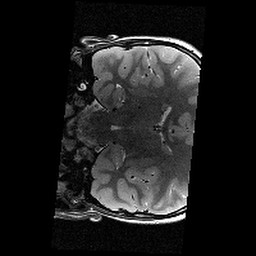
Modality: T2w
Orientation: coronal
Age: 9
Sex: male
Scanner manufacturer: siemens
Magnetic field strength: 3 T
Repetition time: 9.23 s
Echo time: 0.067 s